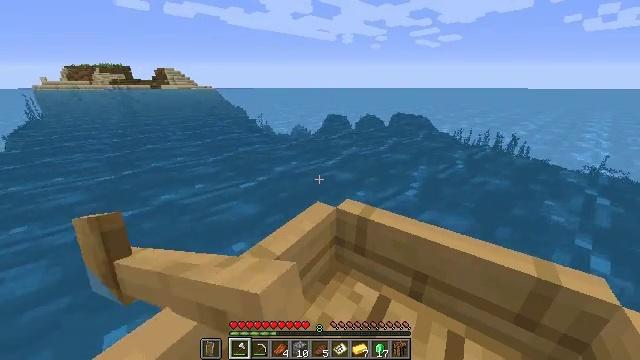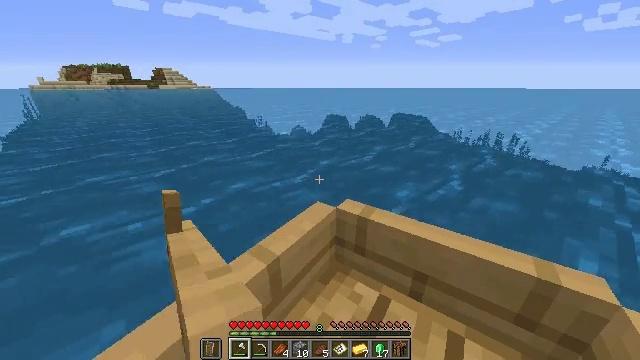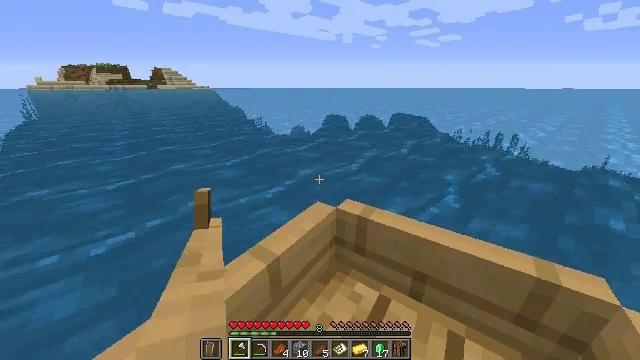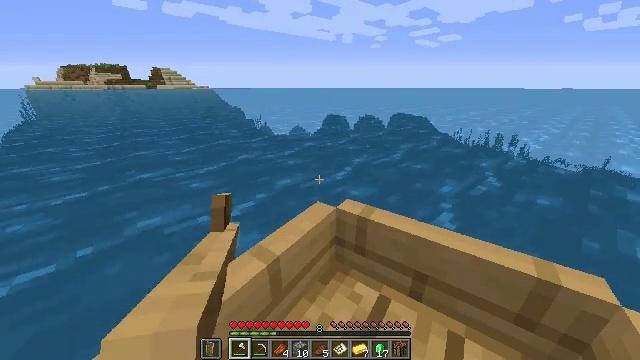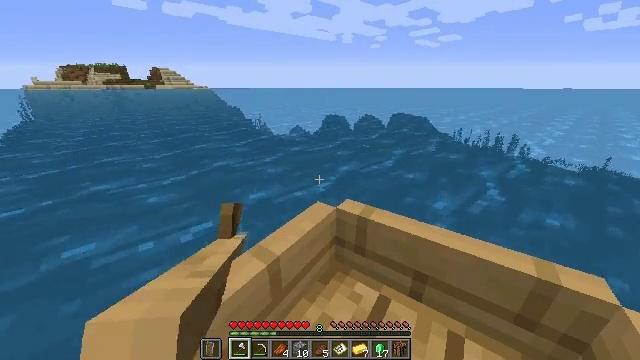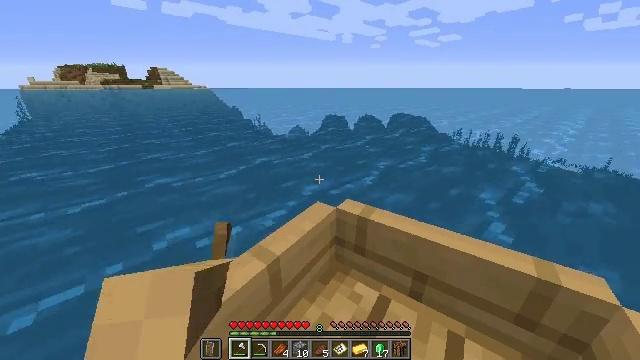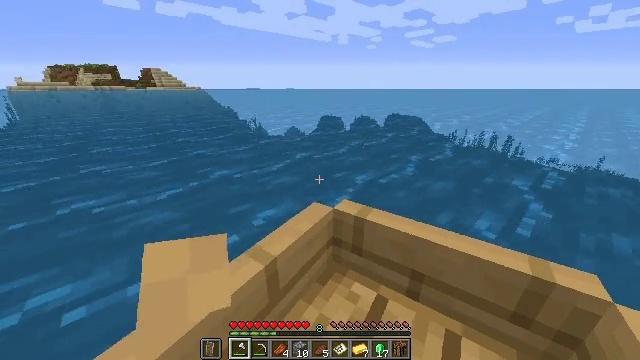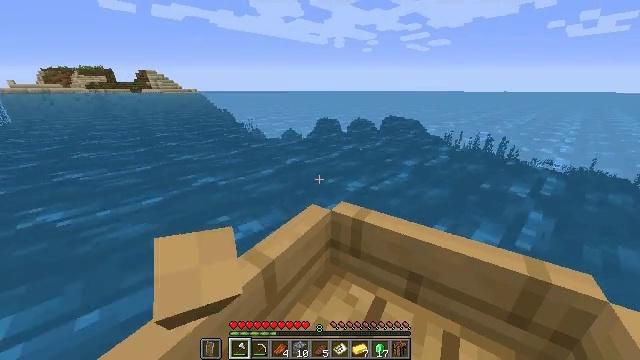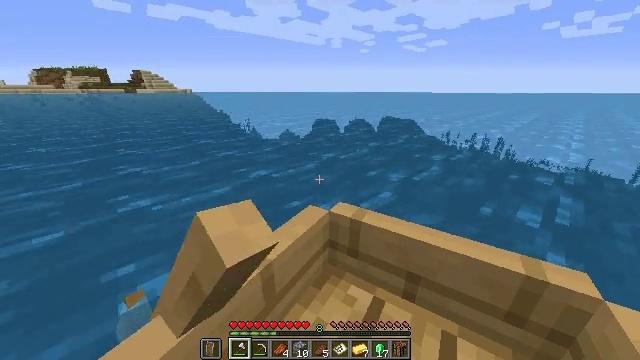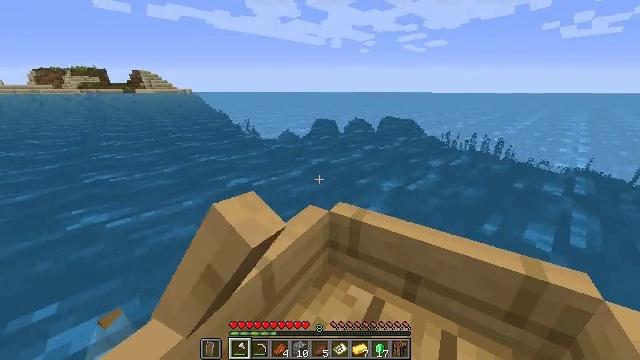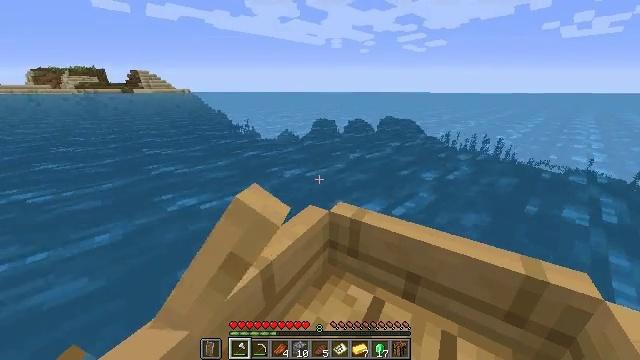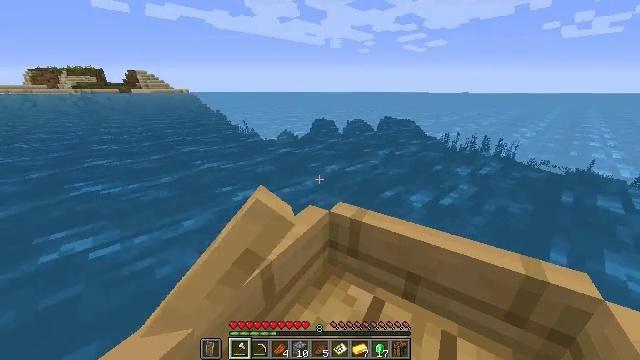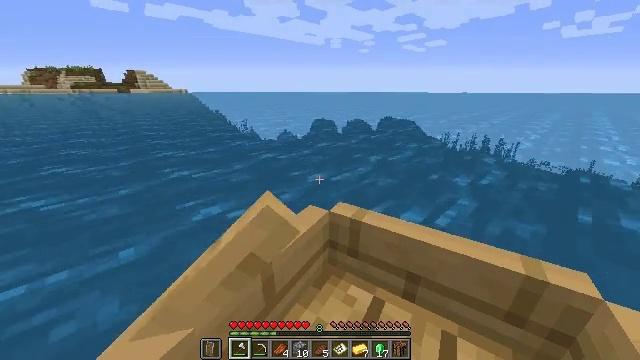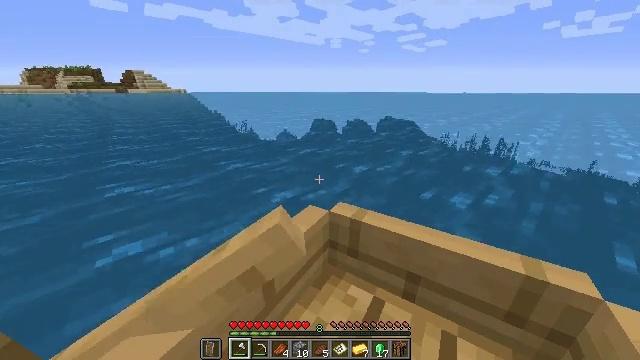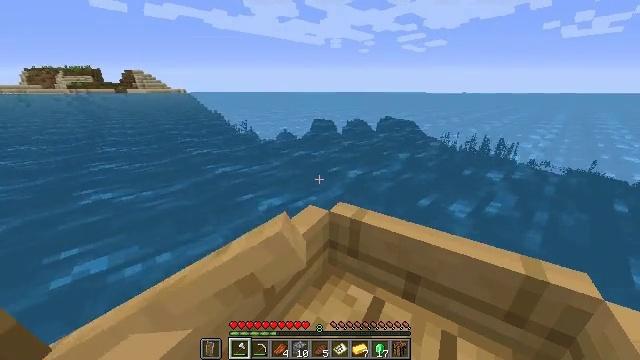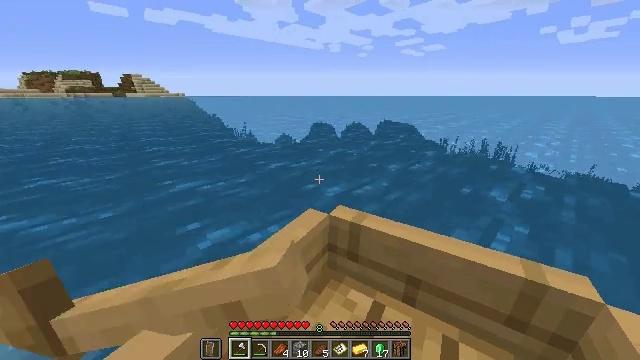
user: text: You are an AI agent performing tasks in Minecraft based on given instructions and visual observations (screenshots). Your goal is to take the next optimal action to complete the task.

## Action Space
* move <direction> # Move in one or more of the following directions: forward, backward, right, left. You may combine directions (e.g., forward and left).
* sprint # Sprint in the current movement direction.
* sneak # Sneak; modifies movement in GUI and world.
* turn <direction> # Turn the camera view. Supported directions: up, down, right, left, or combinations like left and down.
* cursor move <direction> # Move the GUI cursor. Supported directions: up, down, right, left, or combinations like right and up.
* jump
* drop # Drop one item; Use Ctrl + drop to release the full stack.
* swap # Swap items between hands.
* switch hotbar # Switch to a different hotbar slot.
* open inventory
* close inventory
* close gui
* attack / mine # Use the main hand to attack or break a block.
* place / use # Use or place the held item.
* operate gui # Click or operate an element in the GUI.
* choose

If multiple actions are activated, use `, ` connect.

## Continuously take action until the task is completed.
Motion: motion action
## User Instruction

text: Drop a filled map.
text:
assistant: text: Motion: move forward, jump
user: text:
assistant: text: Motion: move forward, jump
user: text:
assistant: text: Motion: move forward, jump
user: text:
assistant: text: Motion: move forward
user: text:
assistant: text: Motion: move forward
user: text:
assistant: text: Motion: move forward
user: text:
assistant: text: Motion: move forward
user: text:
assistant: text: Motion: move forward
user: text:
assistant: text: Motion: move forward
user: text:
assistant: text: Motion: move forward, jump
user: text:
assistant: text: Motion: move forward, jump
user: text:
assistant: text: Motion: move forward, jump
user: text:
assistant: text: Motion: move forward, jump
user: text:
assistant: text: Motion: move forward, jump
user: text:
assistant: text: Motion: move forward, jump
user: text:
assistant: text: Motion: move forward, turn up, jump
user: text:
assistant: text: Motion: move forward, turn right and up, jump
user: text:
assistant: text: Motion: move forward, turn right and up, jump
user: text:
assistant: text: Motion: move forward, turn right, jump
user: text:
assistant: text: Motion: move forward, jump
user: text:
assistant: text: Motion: move forward, jump
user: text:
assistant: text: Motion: move forward, jump
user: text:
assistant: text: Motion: move forward, jump
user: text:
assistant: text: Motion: move forward, turn right and down, jump
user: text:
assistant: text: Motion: move forward, turn right and down, jump
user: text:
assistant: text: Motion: move forward, turn right
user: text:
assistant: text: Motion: move forward
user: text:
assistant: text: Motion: move forward
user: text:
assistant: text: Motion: move forward
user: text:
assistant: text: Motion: move forward, sprint